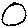
Label: circle